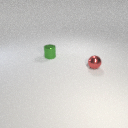
small red metal sphere to the right of small green metal cylinder